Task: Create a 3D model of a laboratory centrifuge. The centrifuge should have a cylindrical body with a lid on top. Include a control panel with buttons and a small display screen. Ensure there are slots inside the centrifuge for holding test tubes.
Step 516:
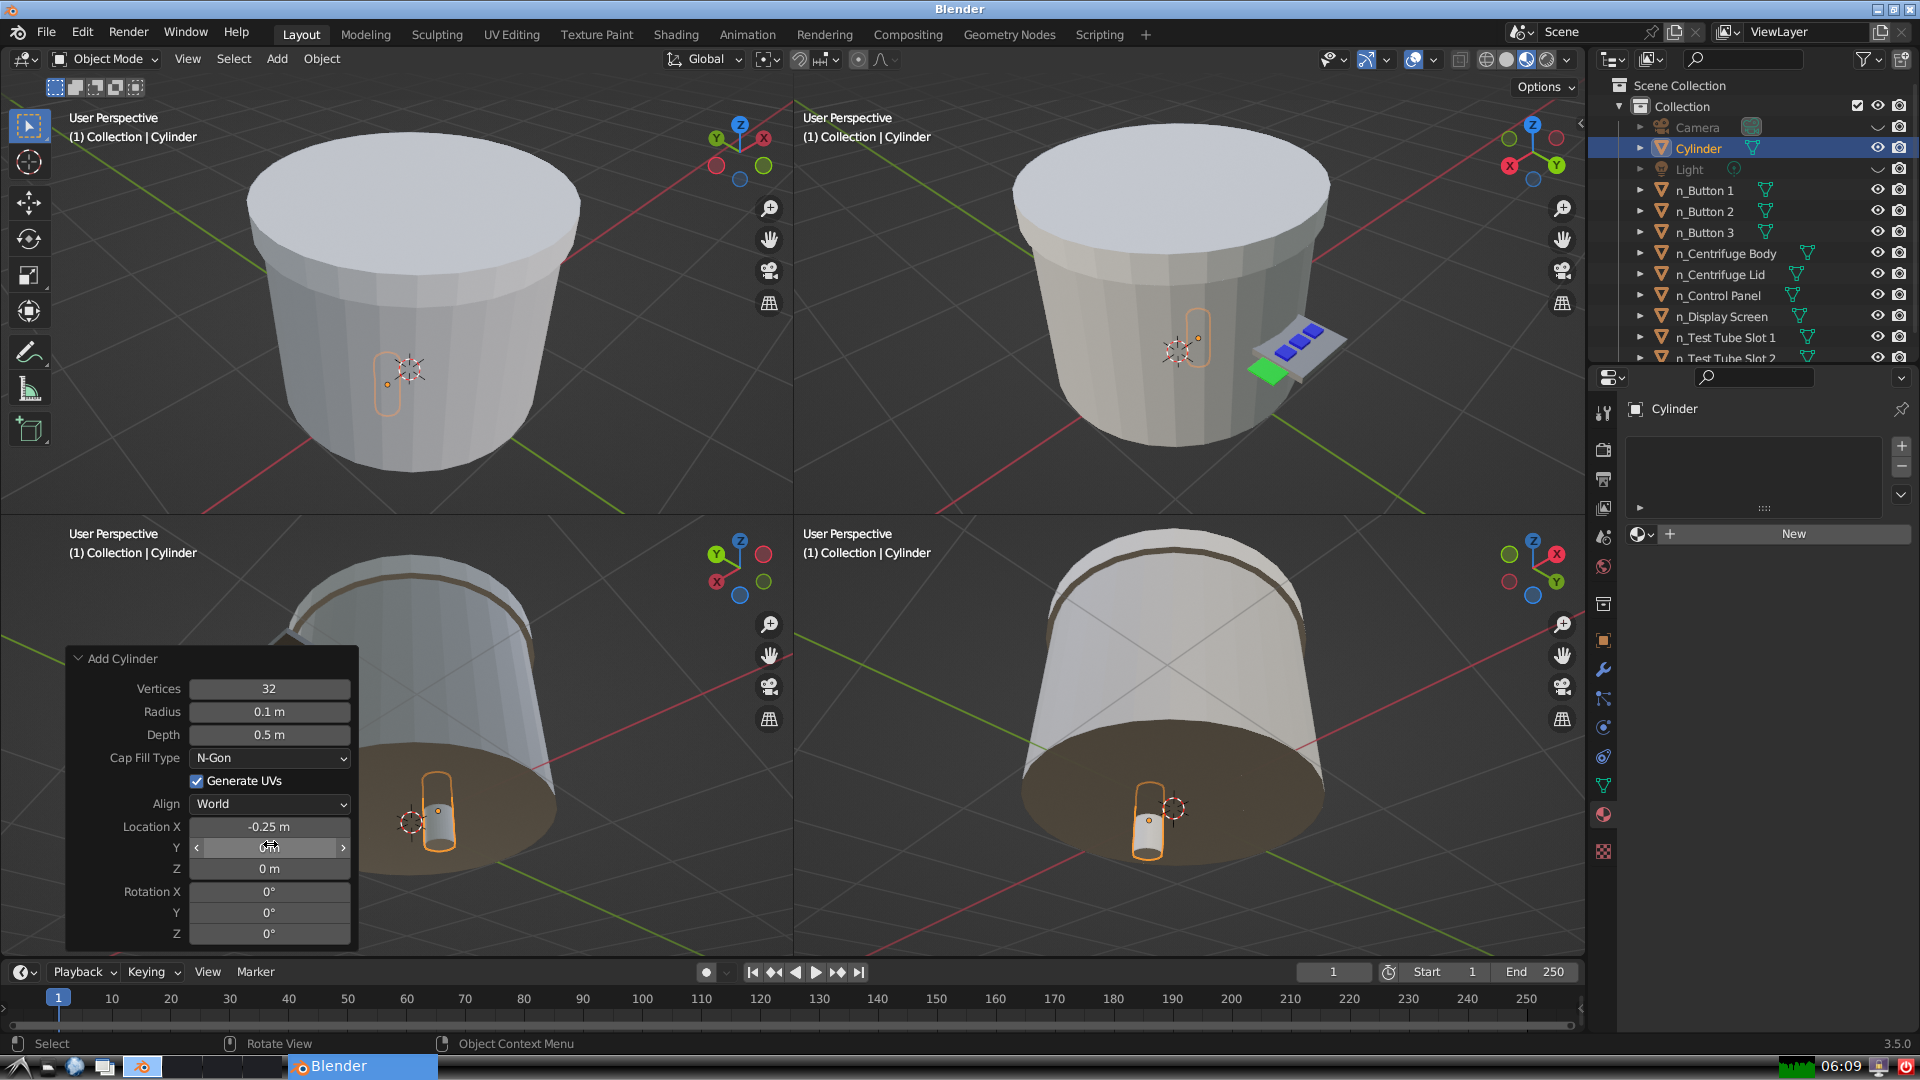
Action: click: no